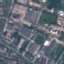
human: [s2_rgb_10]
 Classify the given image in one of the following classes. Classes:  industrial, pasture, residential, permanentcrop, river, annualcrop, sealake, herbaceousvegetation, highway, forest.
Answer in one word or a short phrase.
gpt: Industrial